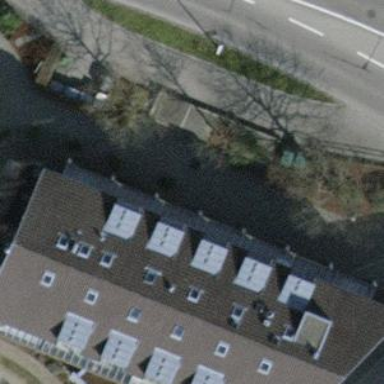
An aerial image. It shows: Restaurant in building.